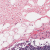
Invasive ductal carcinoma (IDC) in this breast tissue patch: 0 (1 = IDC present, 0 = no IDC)